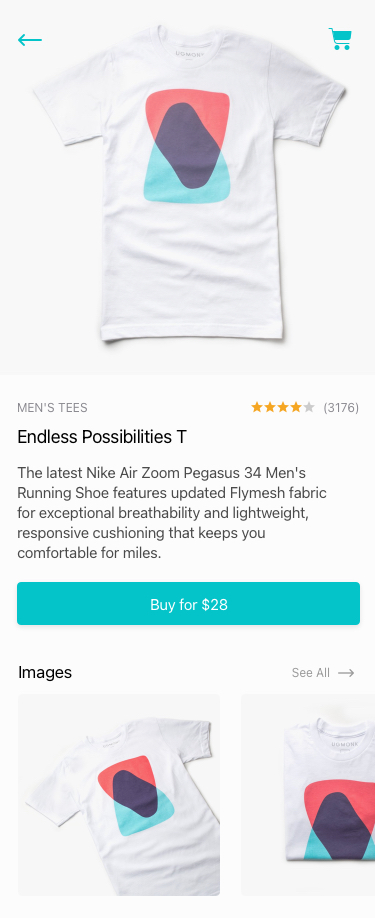
Text in this UI design:
Endless Possibilities T
Buy for $28
(3176)
MEN'S Tees

The latest Nike Air Zoom Pegasus 34 Men's Running Shoe features updated Flymesh fabric for exceptional breathability and lightweight, responsive cushioning that keeps you comfortable for miles.

Images
See All